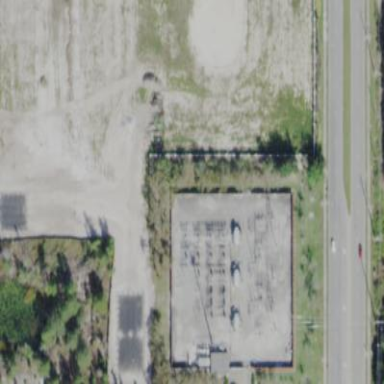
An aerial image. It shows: Distribution level power substation surrounded by wall.